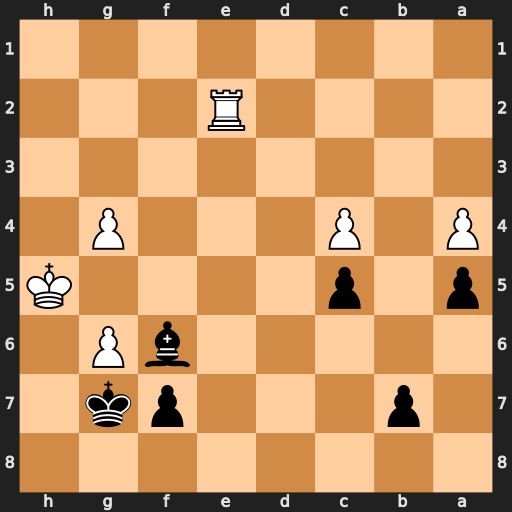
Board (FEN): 8/1p3pk1/5bP1/p1p4K/P1P3P1/8/4R3/8
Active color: b
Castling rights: -
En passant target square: -
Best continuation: fxg6#